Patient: sex M, age 43
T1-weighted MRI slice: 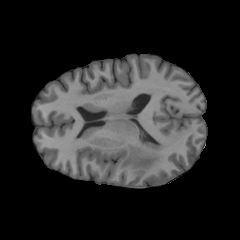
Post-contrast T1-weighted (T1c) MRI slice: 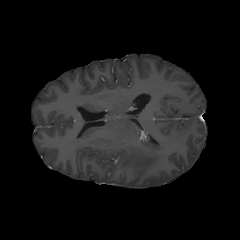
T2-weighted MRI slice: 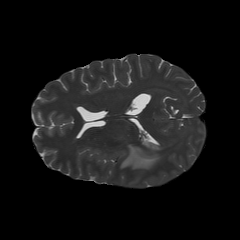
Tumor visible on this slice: yes
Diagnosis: Glioblastoma, IDH-wildtype
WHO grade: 4